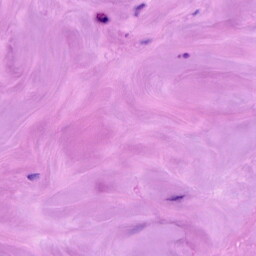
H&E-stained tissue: Breast